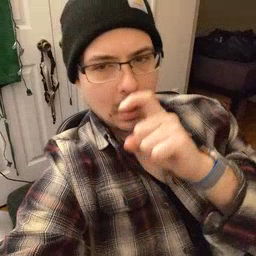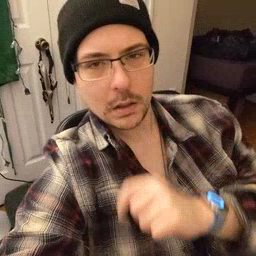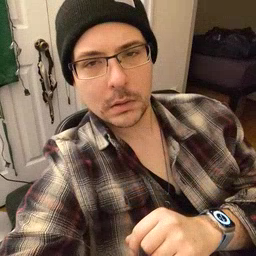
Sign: doll